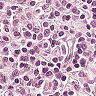
Metastatic tissue present: no